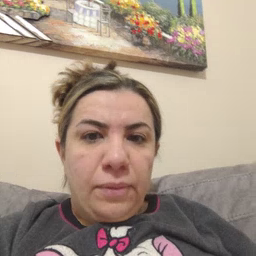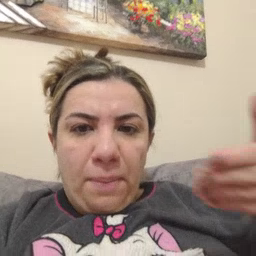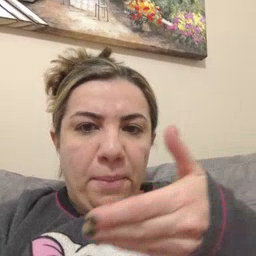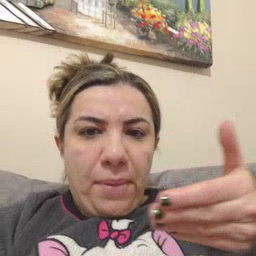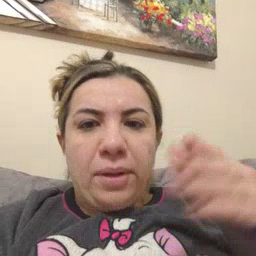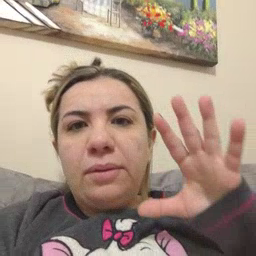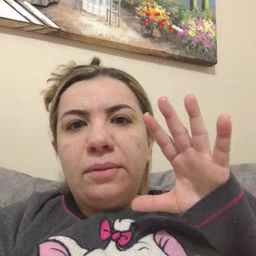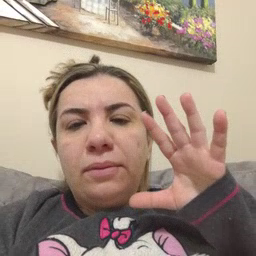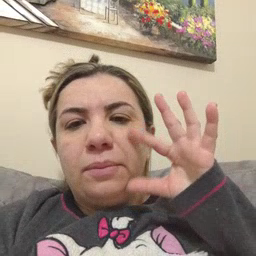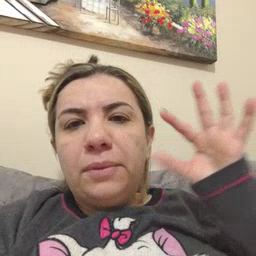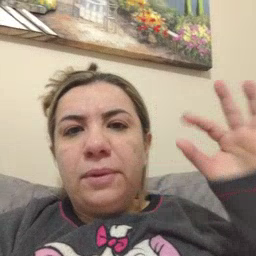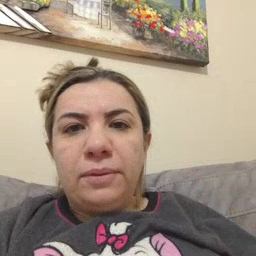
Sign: kitty